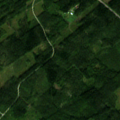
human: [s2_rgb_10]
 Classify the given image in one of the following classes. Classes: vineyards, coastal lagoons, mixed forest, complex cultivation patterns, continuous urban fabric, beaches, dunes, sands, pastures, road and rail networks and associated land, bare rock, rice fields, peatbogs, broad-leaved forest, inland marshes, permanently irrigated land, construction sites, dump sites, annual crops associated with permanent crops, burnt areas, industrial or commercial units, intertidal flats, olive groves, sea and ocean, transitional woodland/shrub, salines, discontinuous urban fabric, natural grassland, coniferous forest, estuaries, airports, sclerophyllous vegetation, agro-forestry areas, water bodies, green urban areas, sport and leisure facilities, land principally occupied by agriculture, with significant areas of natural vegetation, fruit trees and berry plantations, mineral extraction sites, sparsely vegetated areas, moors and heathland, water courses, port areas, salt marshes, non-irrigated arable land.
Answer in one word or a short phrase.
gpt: coniferous forest, mixed forest, transitional woodland/shrub